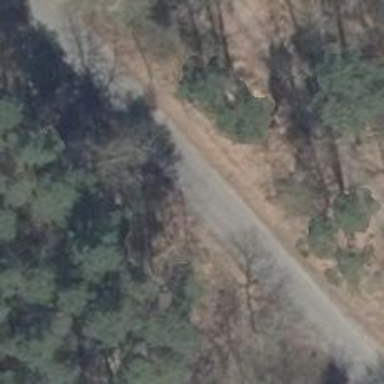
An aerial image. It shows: Unclassified road with asphalt surface.